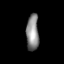
Tissue: lung
Cell type: Epithelial cells
Senescence score: 0.2399
Nuclear area (px): 447
Mean DAPI intensity: 137.582